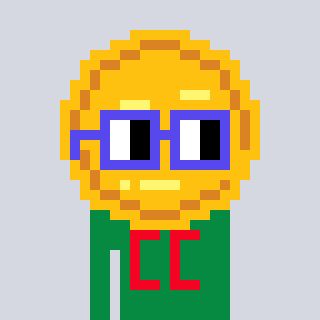
a pixel art character with square blue glasses, a medal-shaped head and a green-colored body on a cool background